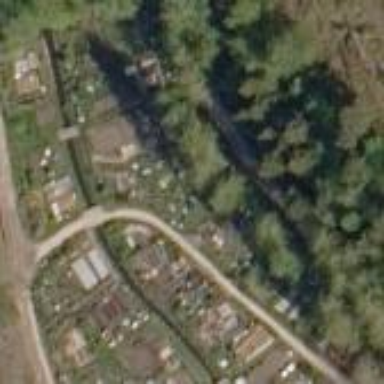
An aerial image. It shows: Area designated for allotments.